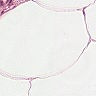
Metastatic tissue present: no